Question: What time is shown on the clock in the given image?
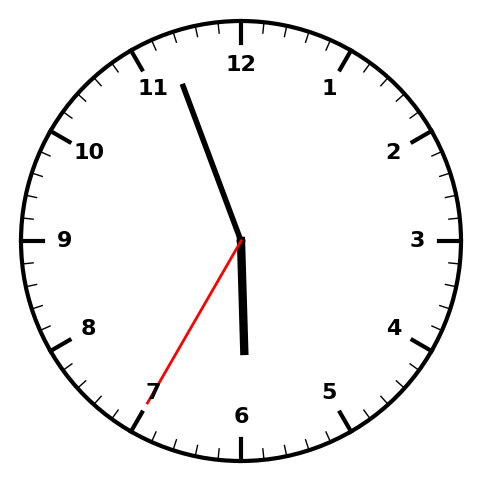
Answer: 05:56:35